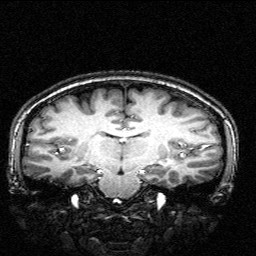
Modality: T1w
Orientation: sagittal
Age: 26
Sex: female